Field crop: maize
Growth stage: 2
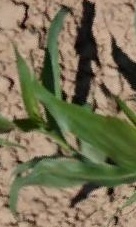
Species: maize